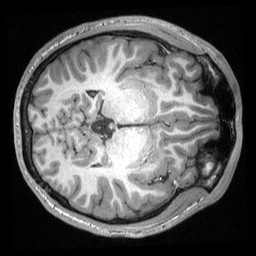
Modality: T1w
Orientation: axial
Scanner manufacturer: siemens
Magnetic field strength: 3 T
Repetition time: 2.3 s
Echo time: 0.00308 s